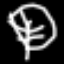
Label: leaf